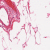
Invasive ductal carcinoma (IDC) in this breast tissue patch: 0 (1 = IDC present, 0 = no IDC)